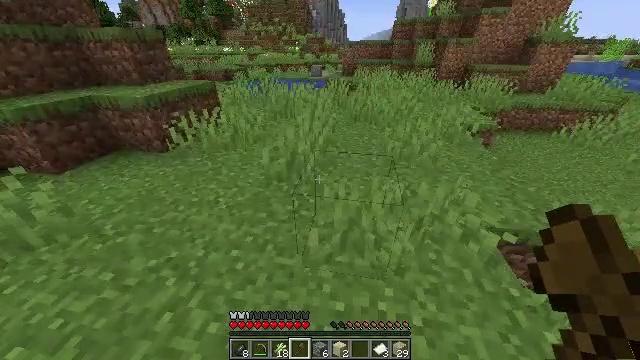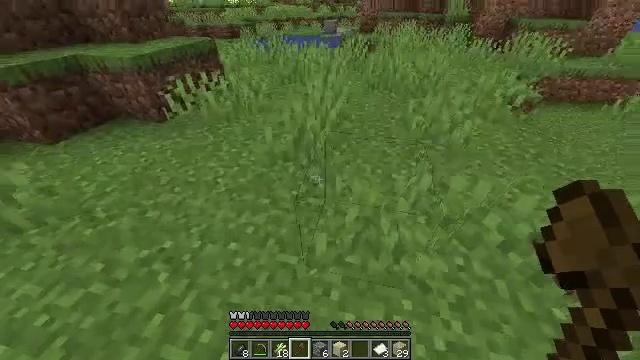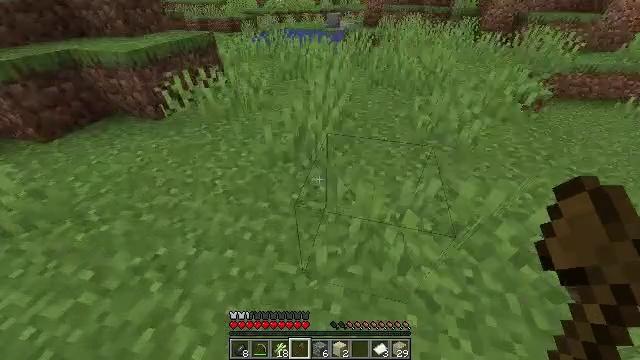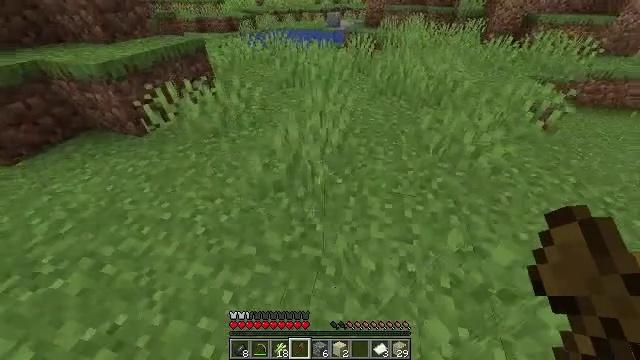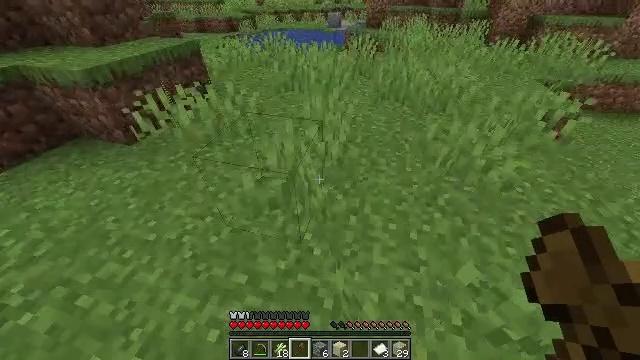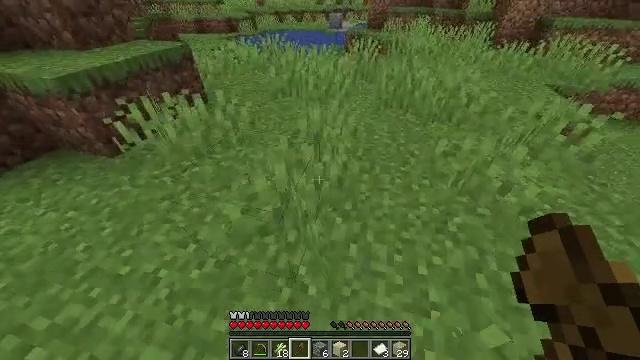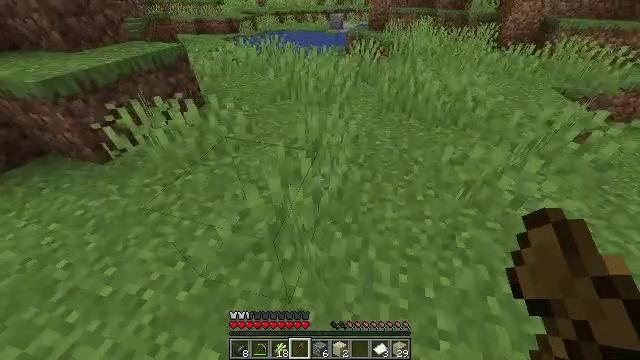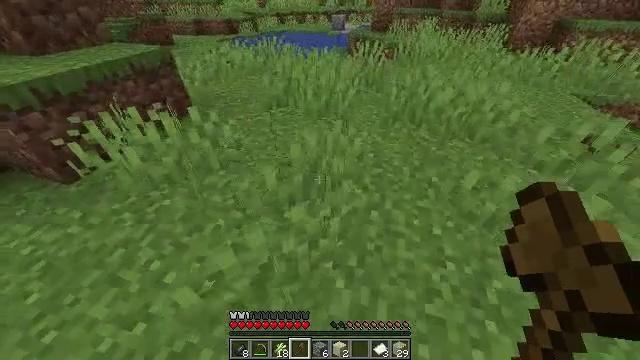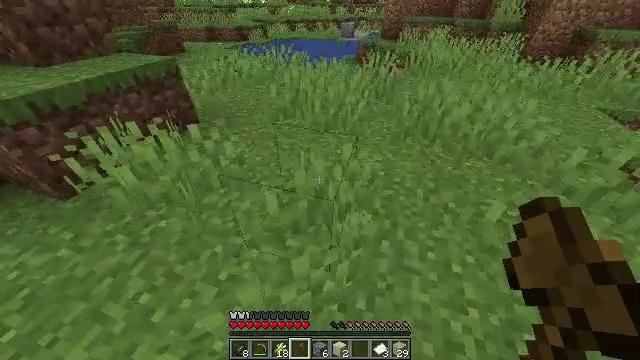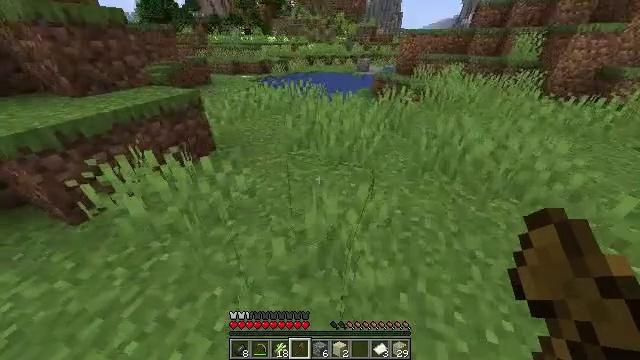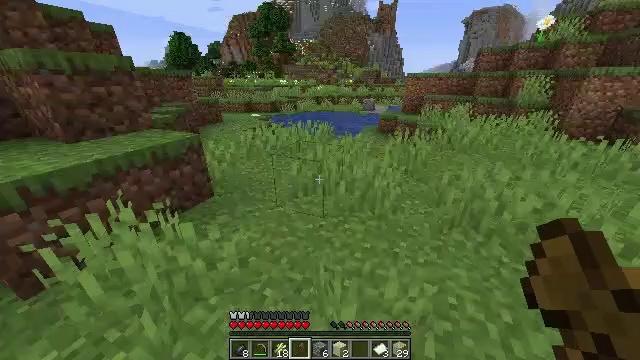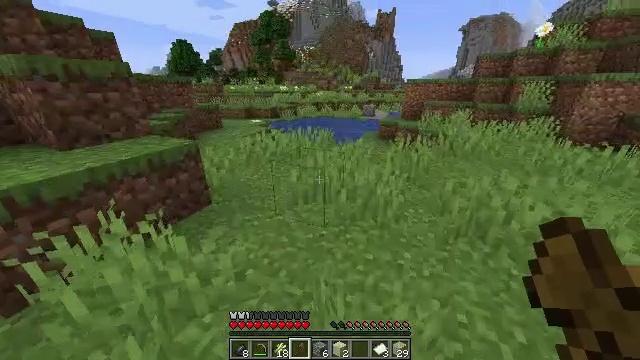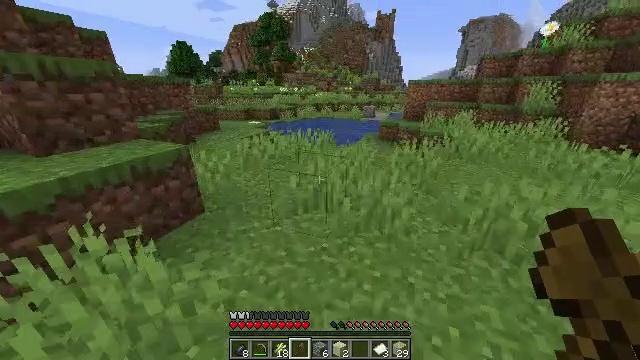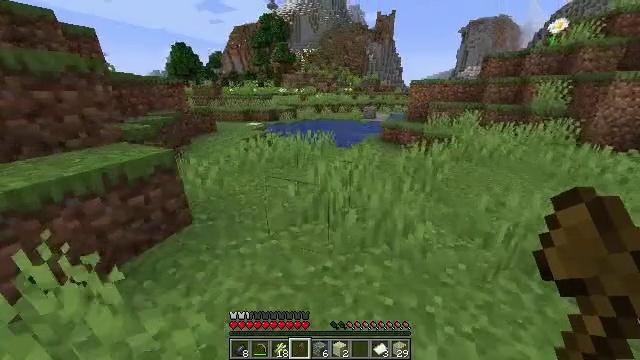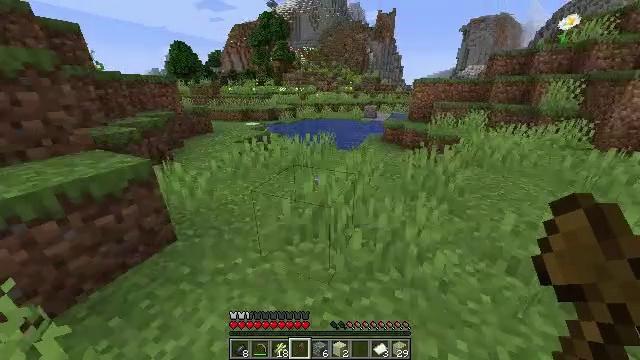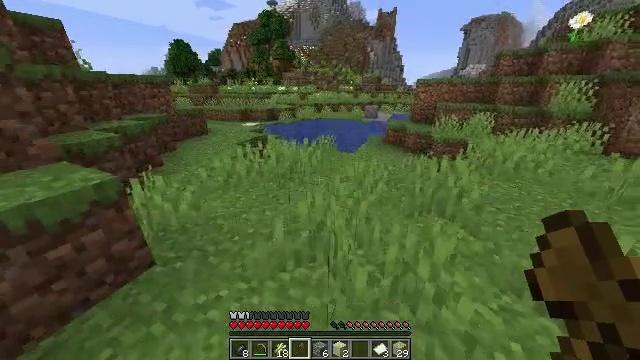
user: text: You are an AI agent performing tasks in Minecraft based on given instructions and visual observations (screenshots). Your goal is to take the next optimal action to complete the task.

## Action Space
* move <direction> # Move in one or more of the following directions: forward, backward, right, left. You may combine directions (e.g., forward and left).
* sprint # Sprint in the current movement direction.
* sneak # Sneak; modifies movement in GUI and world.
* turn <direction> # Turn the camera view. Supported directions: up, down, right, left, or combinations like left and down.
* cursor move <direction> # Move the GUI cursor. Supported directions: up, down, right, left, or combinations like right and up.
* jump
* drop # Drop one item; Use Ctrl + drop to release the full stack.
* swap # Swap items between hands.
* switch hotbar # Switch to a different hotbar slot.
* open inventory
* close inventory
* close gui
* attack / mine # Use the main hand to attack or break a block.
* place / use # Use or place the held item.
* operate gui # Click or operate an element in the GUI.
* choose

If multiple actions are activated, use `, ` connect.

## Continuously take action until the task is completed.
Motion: motion action
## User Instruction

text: Break the sugar cane.
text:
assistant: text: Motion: move forward, turn left and down
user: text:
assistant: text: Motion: move forward, turn down
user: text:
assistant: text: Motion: move forward
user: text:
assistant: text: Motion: move forward
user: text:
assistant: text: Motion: move forward
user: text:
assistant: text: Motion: move forward
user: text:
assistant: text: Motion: move forward
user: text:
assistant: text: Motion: move forward, turn left and up
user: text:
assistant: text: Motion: move forward, turn left and up
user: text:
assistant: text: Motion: move forward, turn left and up
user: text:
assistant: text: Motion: move forward, turn up
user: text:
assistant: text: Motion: move forward
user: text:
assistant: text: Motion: move forward
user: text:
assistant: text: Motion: move forward
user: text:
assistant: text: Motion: move forward
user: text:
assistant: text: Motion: move forward
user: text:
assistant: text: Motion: move forward
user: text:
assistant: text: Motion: move forward
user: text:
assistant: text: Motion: move forward
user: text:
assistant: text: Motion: move forward
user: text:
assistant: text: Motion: move forward
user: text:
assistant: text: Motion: move forward
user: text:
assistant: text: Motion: move forward
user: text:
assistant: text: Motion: move forward
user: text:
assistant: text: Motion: move forward
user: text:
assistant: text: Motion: move forward
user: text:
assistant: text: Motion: move forward
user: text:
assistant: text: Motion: move forward
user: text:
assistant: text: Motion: move forward
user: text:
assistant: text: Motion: move forward